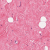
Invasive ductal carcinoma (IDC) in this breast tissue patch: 0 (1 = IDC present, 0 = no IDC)